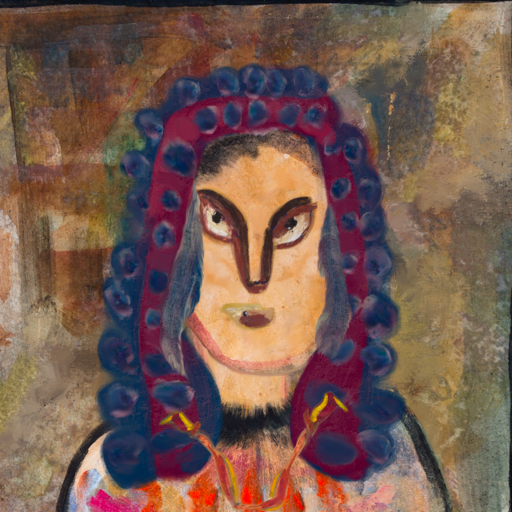
Background: Mosgoul, Head And Neck Front: Childish, Face Front: After_Raid, Bust: Childish, Hair Front: Hill_Girl, Head Accessory: Blank, Second Necklace: Gypsy_Mother_1, Necklace: Blank, Baby: Blank